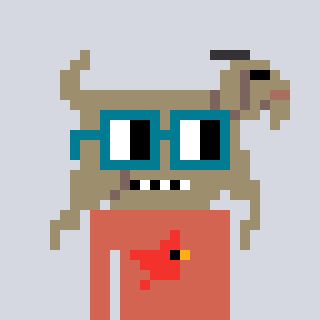
a pixel art character with square dark green glasses, a goat-shaped head and a peachy-colored body on a cool background